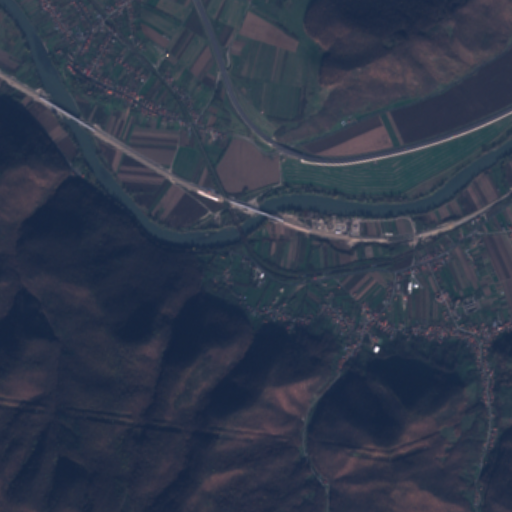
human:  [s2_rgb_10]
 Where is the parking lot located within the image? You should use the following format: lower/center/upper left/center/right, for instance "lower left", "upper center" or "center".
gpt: The parking lot is located in the center of the image.
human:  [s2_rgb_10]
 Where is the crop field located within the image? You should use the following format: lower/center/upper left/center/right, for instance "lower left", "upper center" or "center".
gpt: There is no crop field in the image.